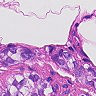
Metastatic tissue present: yes